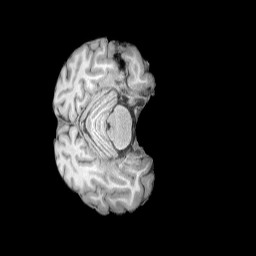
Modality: T1w
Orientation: axial
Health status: healthy